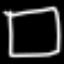
Label: square